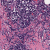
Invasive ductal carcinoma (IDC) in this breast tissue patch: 0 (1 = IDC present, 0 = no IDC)